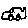
Label: car